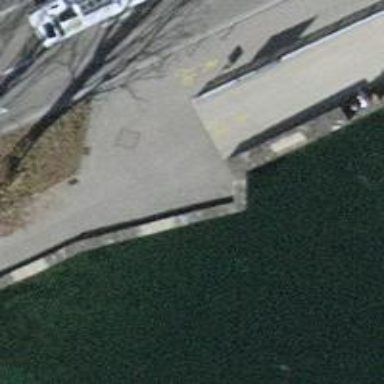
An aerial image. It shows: Concrete seawall barrier.